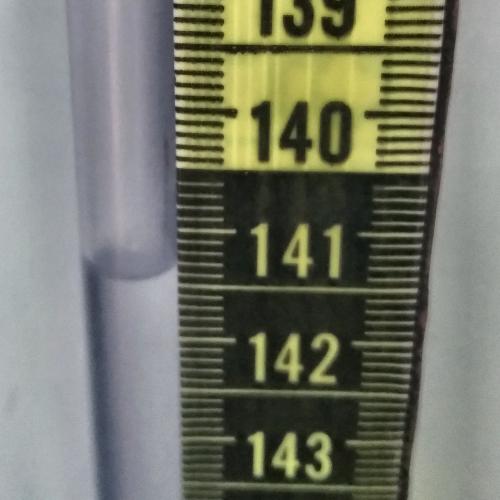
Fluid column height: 141.4 cm